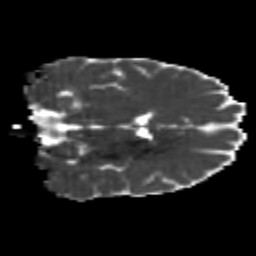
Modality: MD
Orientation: coronal
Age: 26
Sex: male
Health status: healthy
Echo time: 0.074 s